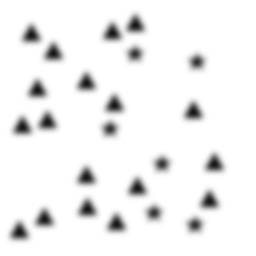
Squares: 0
Triangles: 18
Stars: 6
Total shapes: 24